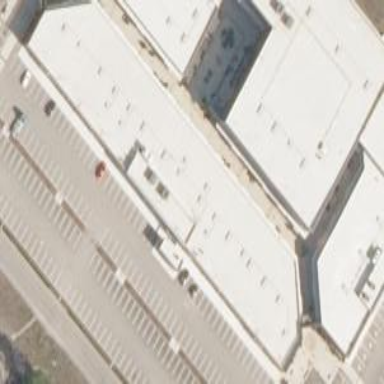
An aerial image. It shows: Parking area with surface.